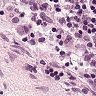
Metastatic tissue present: yes